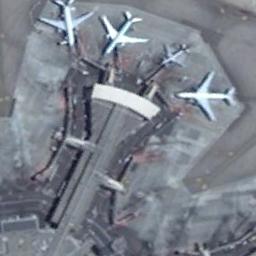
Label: airplane